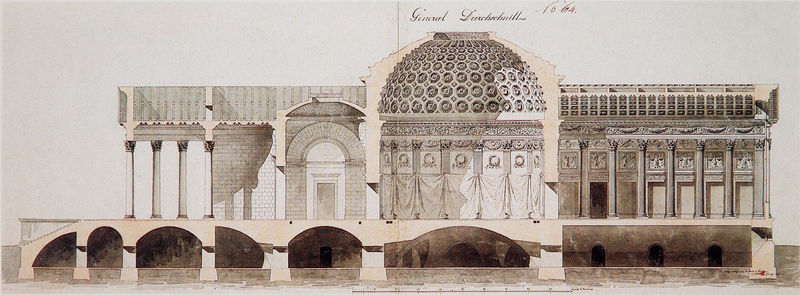
Titel: Glyptothek am Königsplatz in München, Längsschnitt (Projekt II)
Künstler: Carl von Fischer
Standort: München
Institution: Architektursammlung der Technischen Universität
Schlagwörter: schatten, wasser, weiß, fenster, grau, pfeiler, schwarz, skizze, säule, säulen, tür, zeichnung, dach, gebäude, haus, tuch, architektur, stein, sonne, stoff, decke, rosa, schrift, ansicht, bogen, türen, venedig, mauer, ziegel, pilaster, rundbogen, kuppel, ornamente, stuck, tor, halle, bögen, gang, keller, gewölbe, mauerwerk, schnitt, text, kreise, entwurf, kranz, arkaden, kapitelle, pantheon, halbrund, fries, sims, architrave, mauern, portikus, plan, tempel, kassetten, kränze, korinthisch, querschnitt, bau, verzierungen, rosetten, glyptothek, geschoss, säulengang, riss, bauwerk, massstab, aufriss, bauplan, rotunde, vorhalle, durchschnitt, längsschnitt, tondi, kuppeö, grua, ziebland, katakomben, medaillons, kellergewölbe, rzierung, portikuss, dacgboden, 1061, kathakomben